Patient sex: F
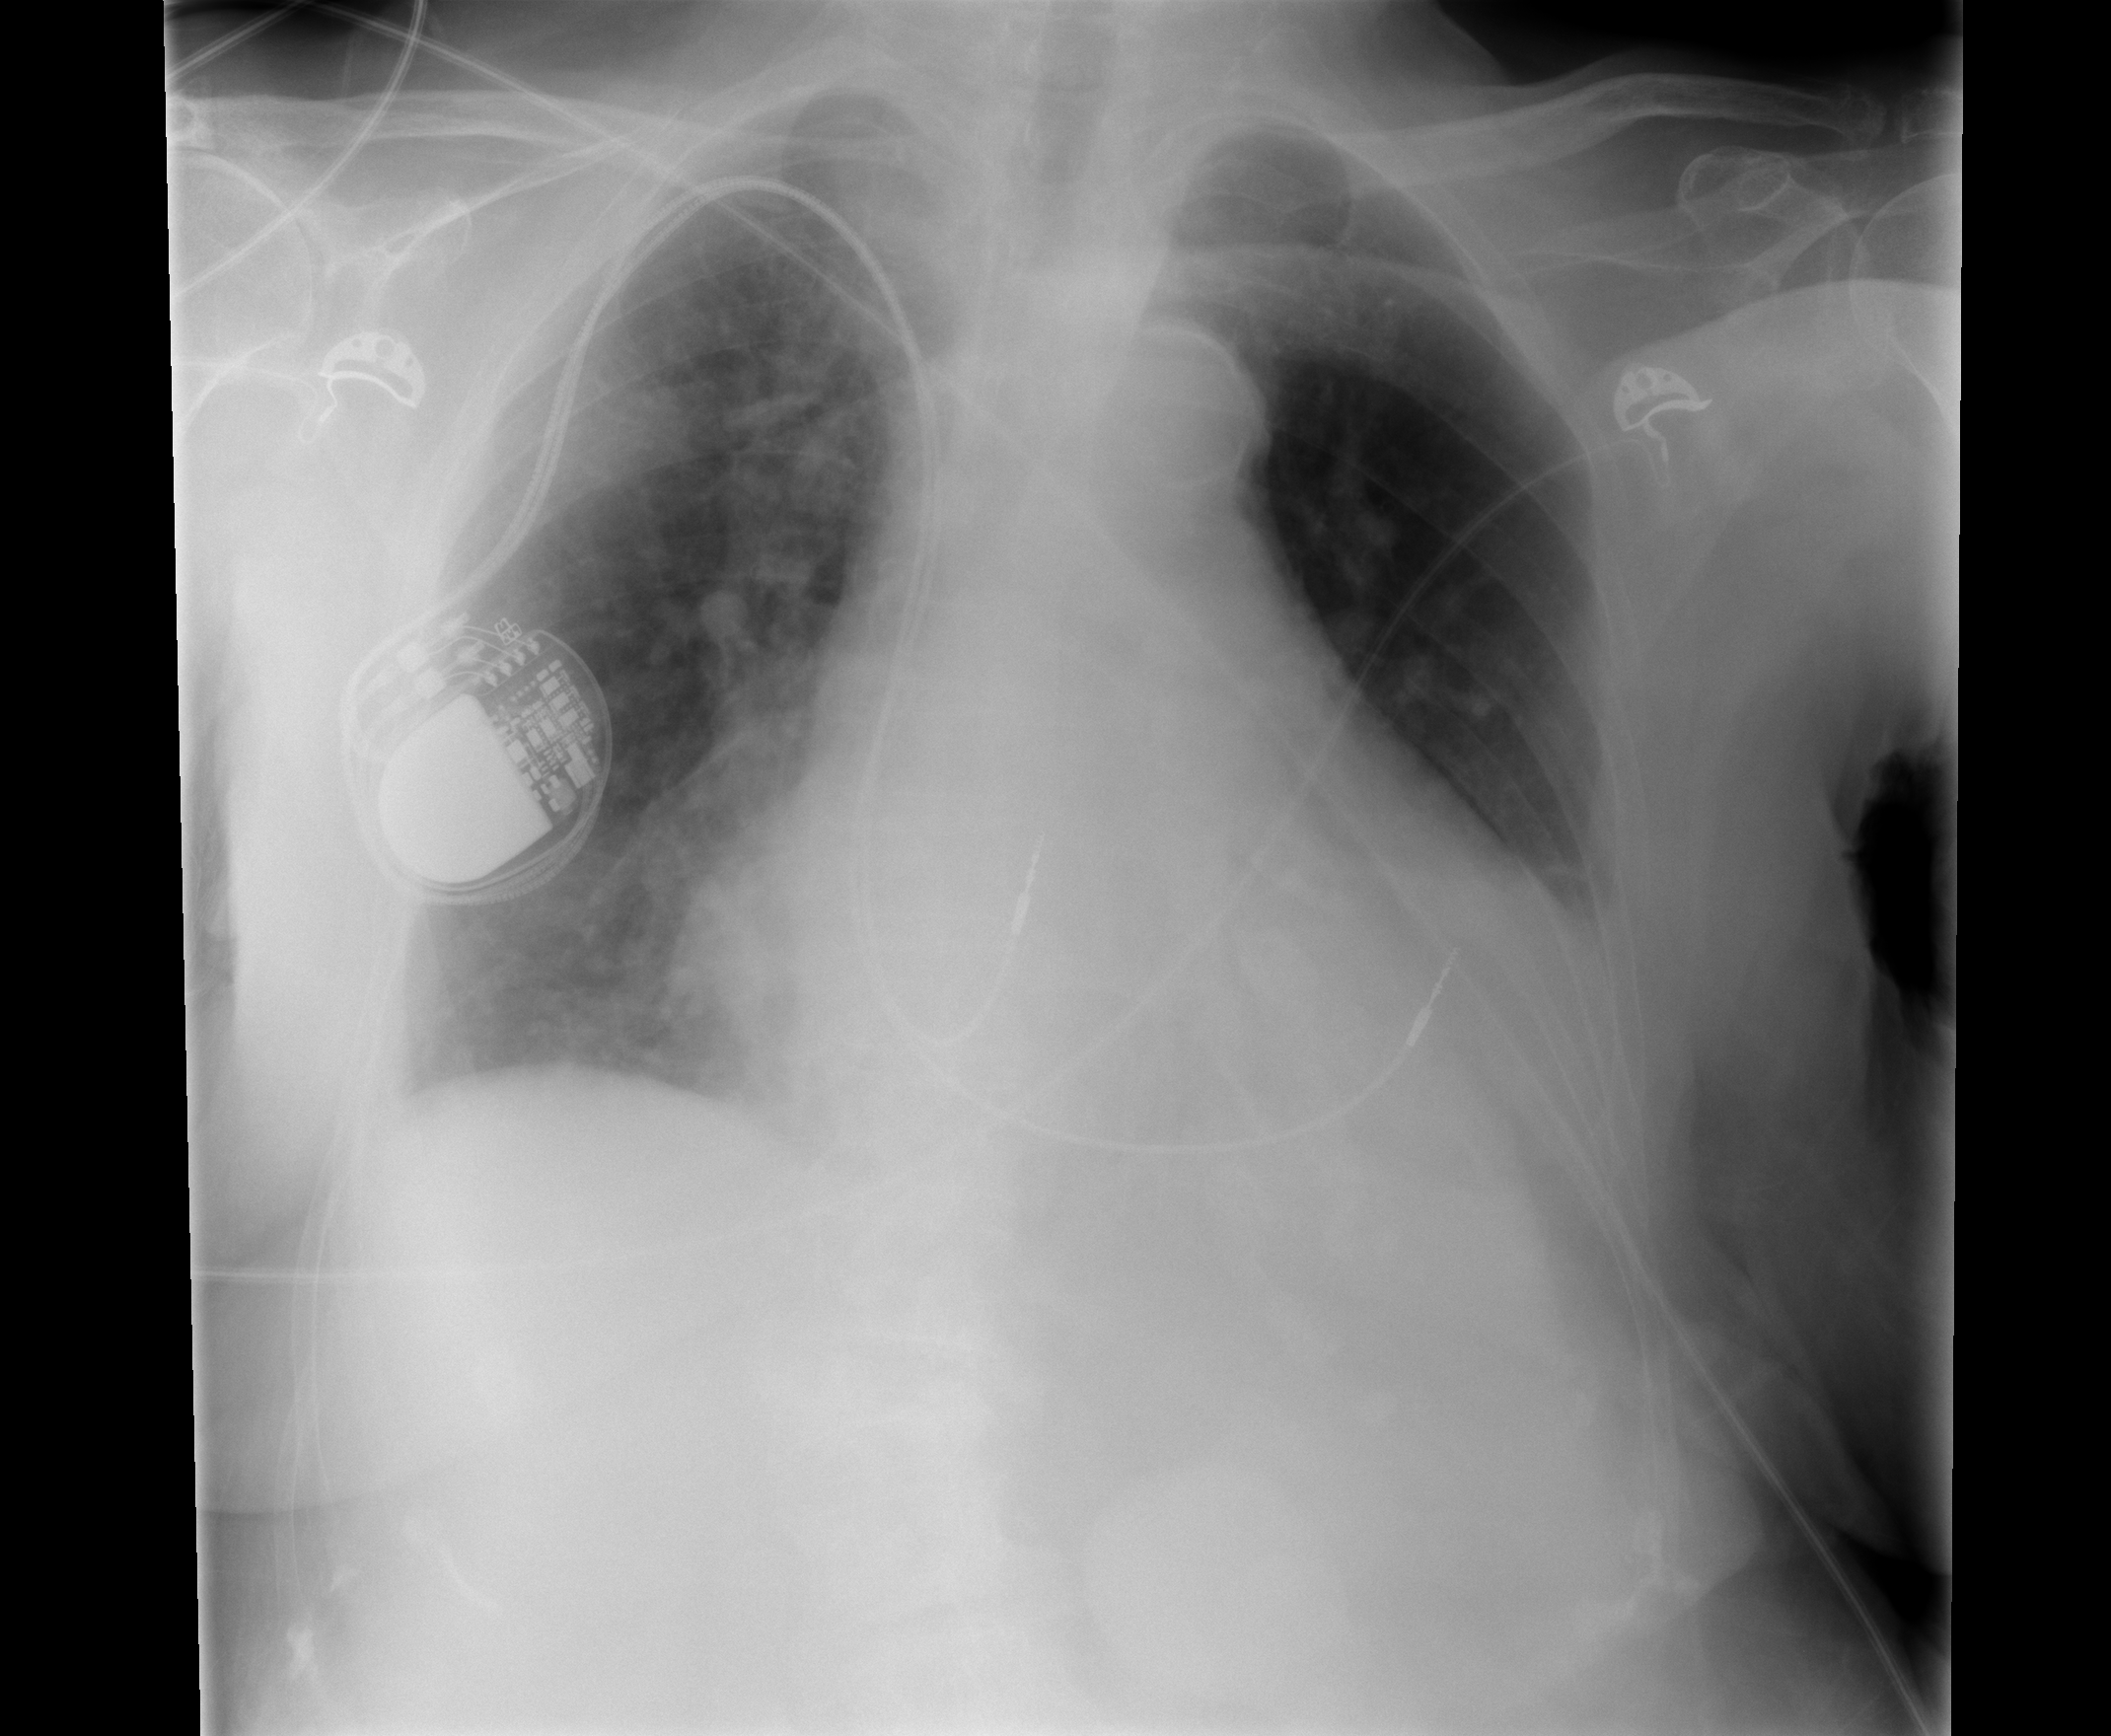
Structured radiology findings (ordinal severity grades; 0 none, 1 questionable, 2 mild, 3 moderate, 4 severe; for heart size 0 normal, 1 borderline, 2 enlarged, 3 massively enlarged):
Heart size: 2
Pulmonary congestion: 3
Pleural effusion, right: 0
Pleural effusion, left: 0
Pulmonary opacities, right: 1
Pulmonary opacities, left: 1
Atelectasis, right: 0
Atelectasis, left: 0